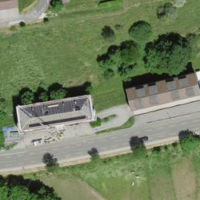
EUNIS habitat code: 55
Species observed at this site:
Caltha palustris